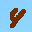
Label: 4